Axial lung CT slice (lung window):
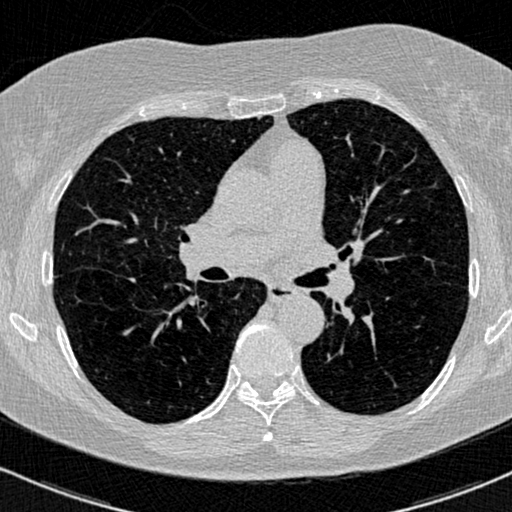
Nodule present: no